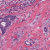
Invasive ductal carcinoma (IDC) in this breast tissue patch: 1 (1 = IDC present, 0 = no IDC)